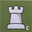
Piece: wR